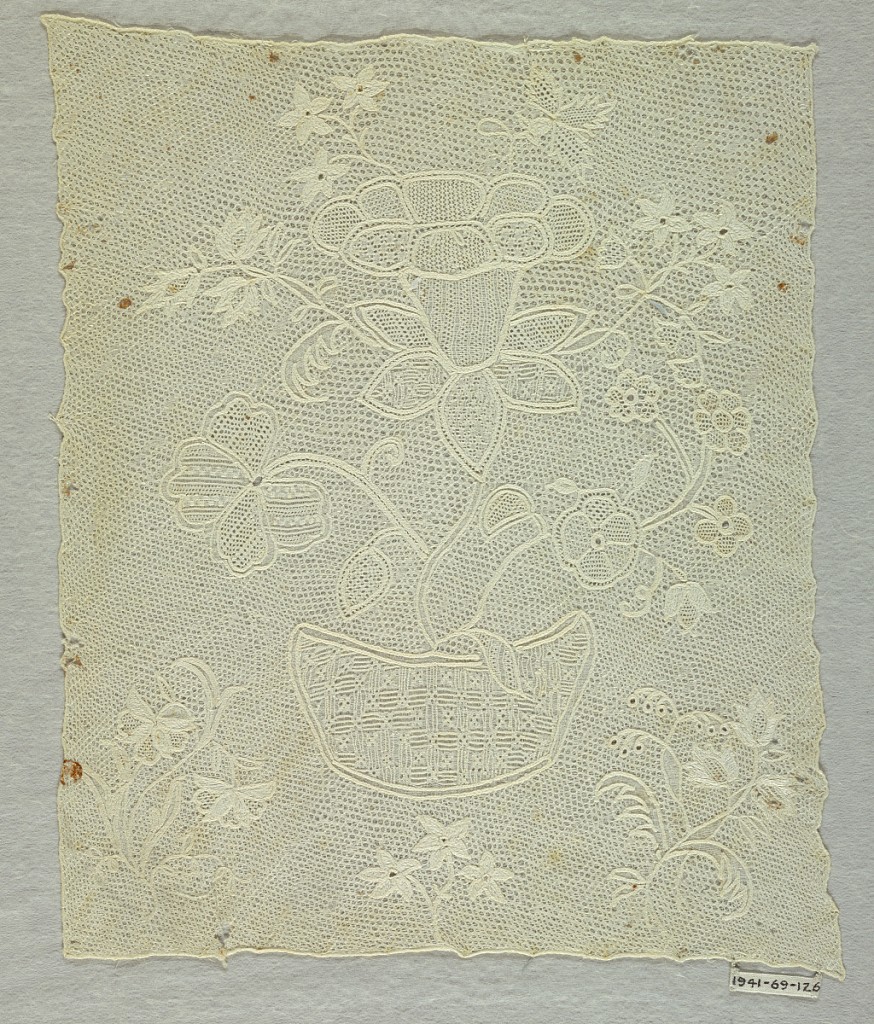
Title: Textile
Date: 18th century
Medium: cotton Technique: button, chain, over-casting and drawnwork stitches
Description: Basket with flowers.